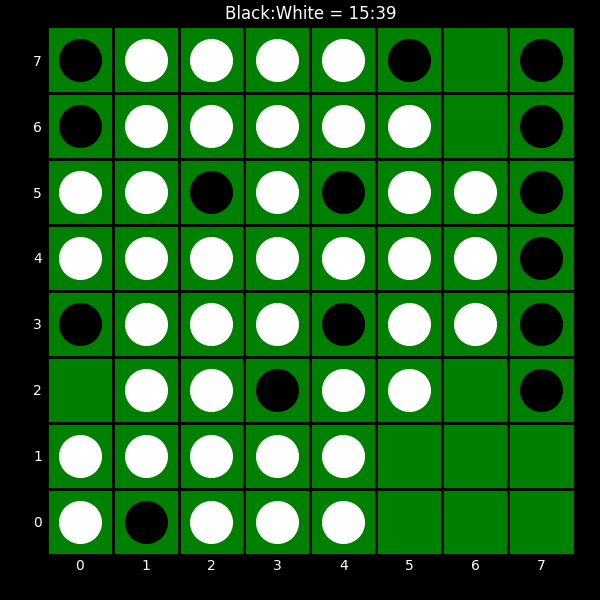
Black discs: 15
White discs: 39